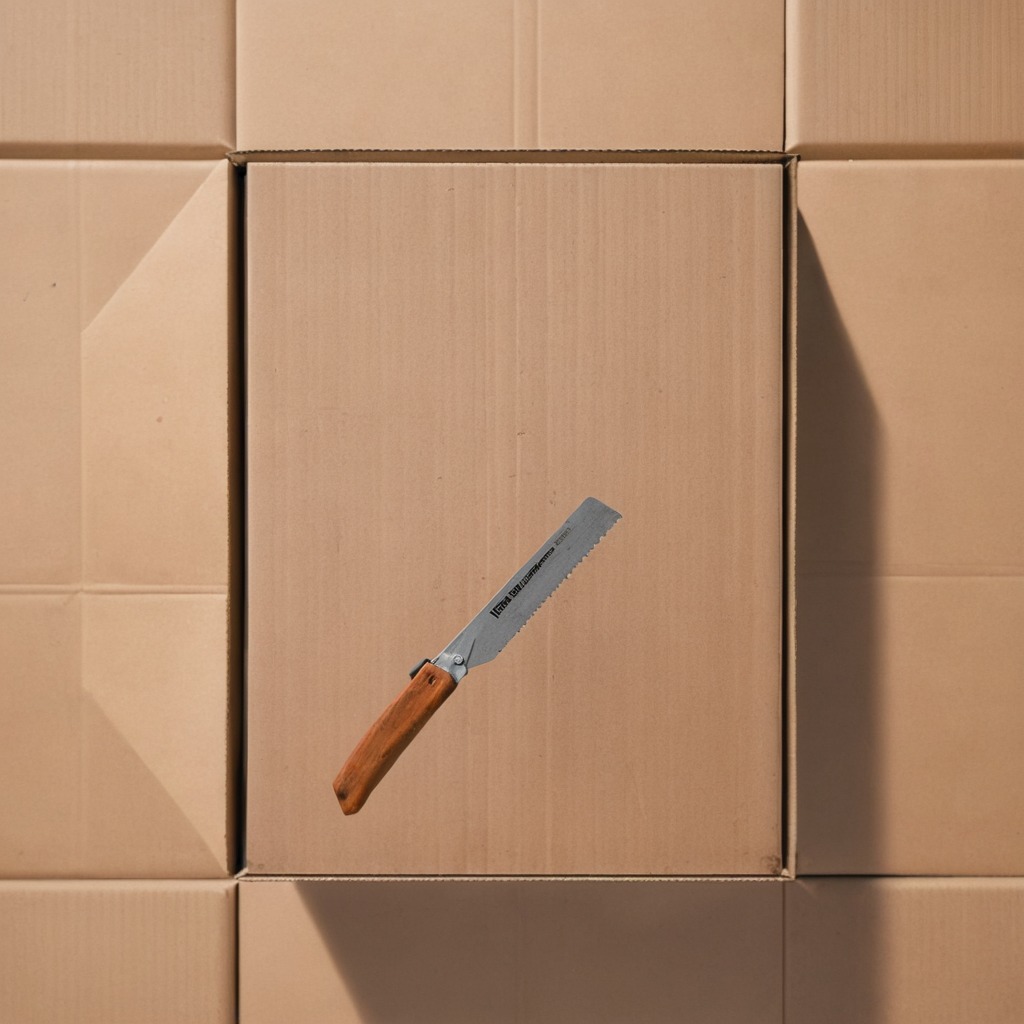
A metal saw lies on a cardboard box surface in an outdoor workshop during daytime bright natural light soft shadows slightly creased but